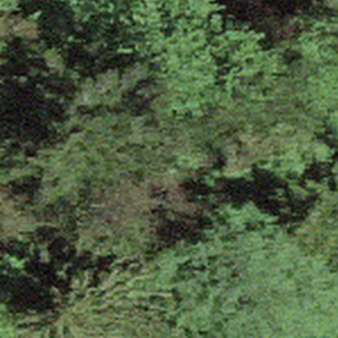
Label: other